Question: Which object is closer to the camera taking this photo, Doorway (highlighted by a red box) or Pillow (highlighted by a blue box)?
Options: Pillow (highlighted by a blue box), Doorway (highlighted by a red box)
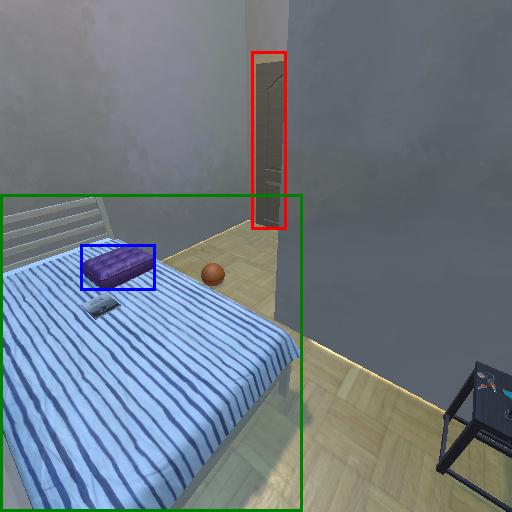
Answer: Pillow (highlighted by a blue box)